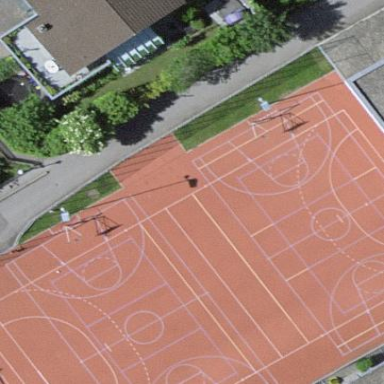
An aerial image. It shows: Versatile sports pitch suitable for soccer and basketball activities in the leisure land area.